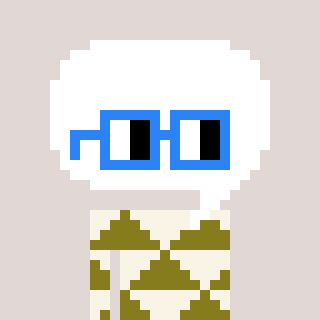
a pixel art character with square blue glasses, a speech bubble-shaped head and a gunk-colored body on a warm background